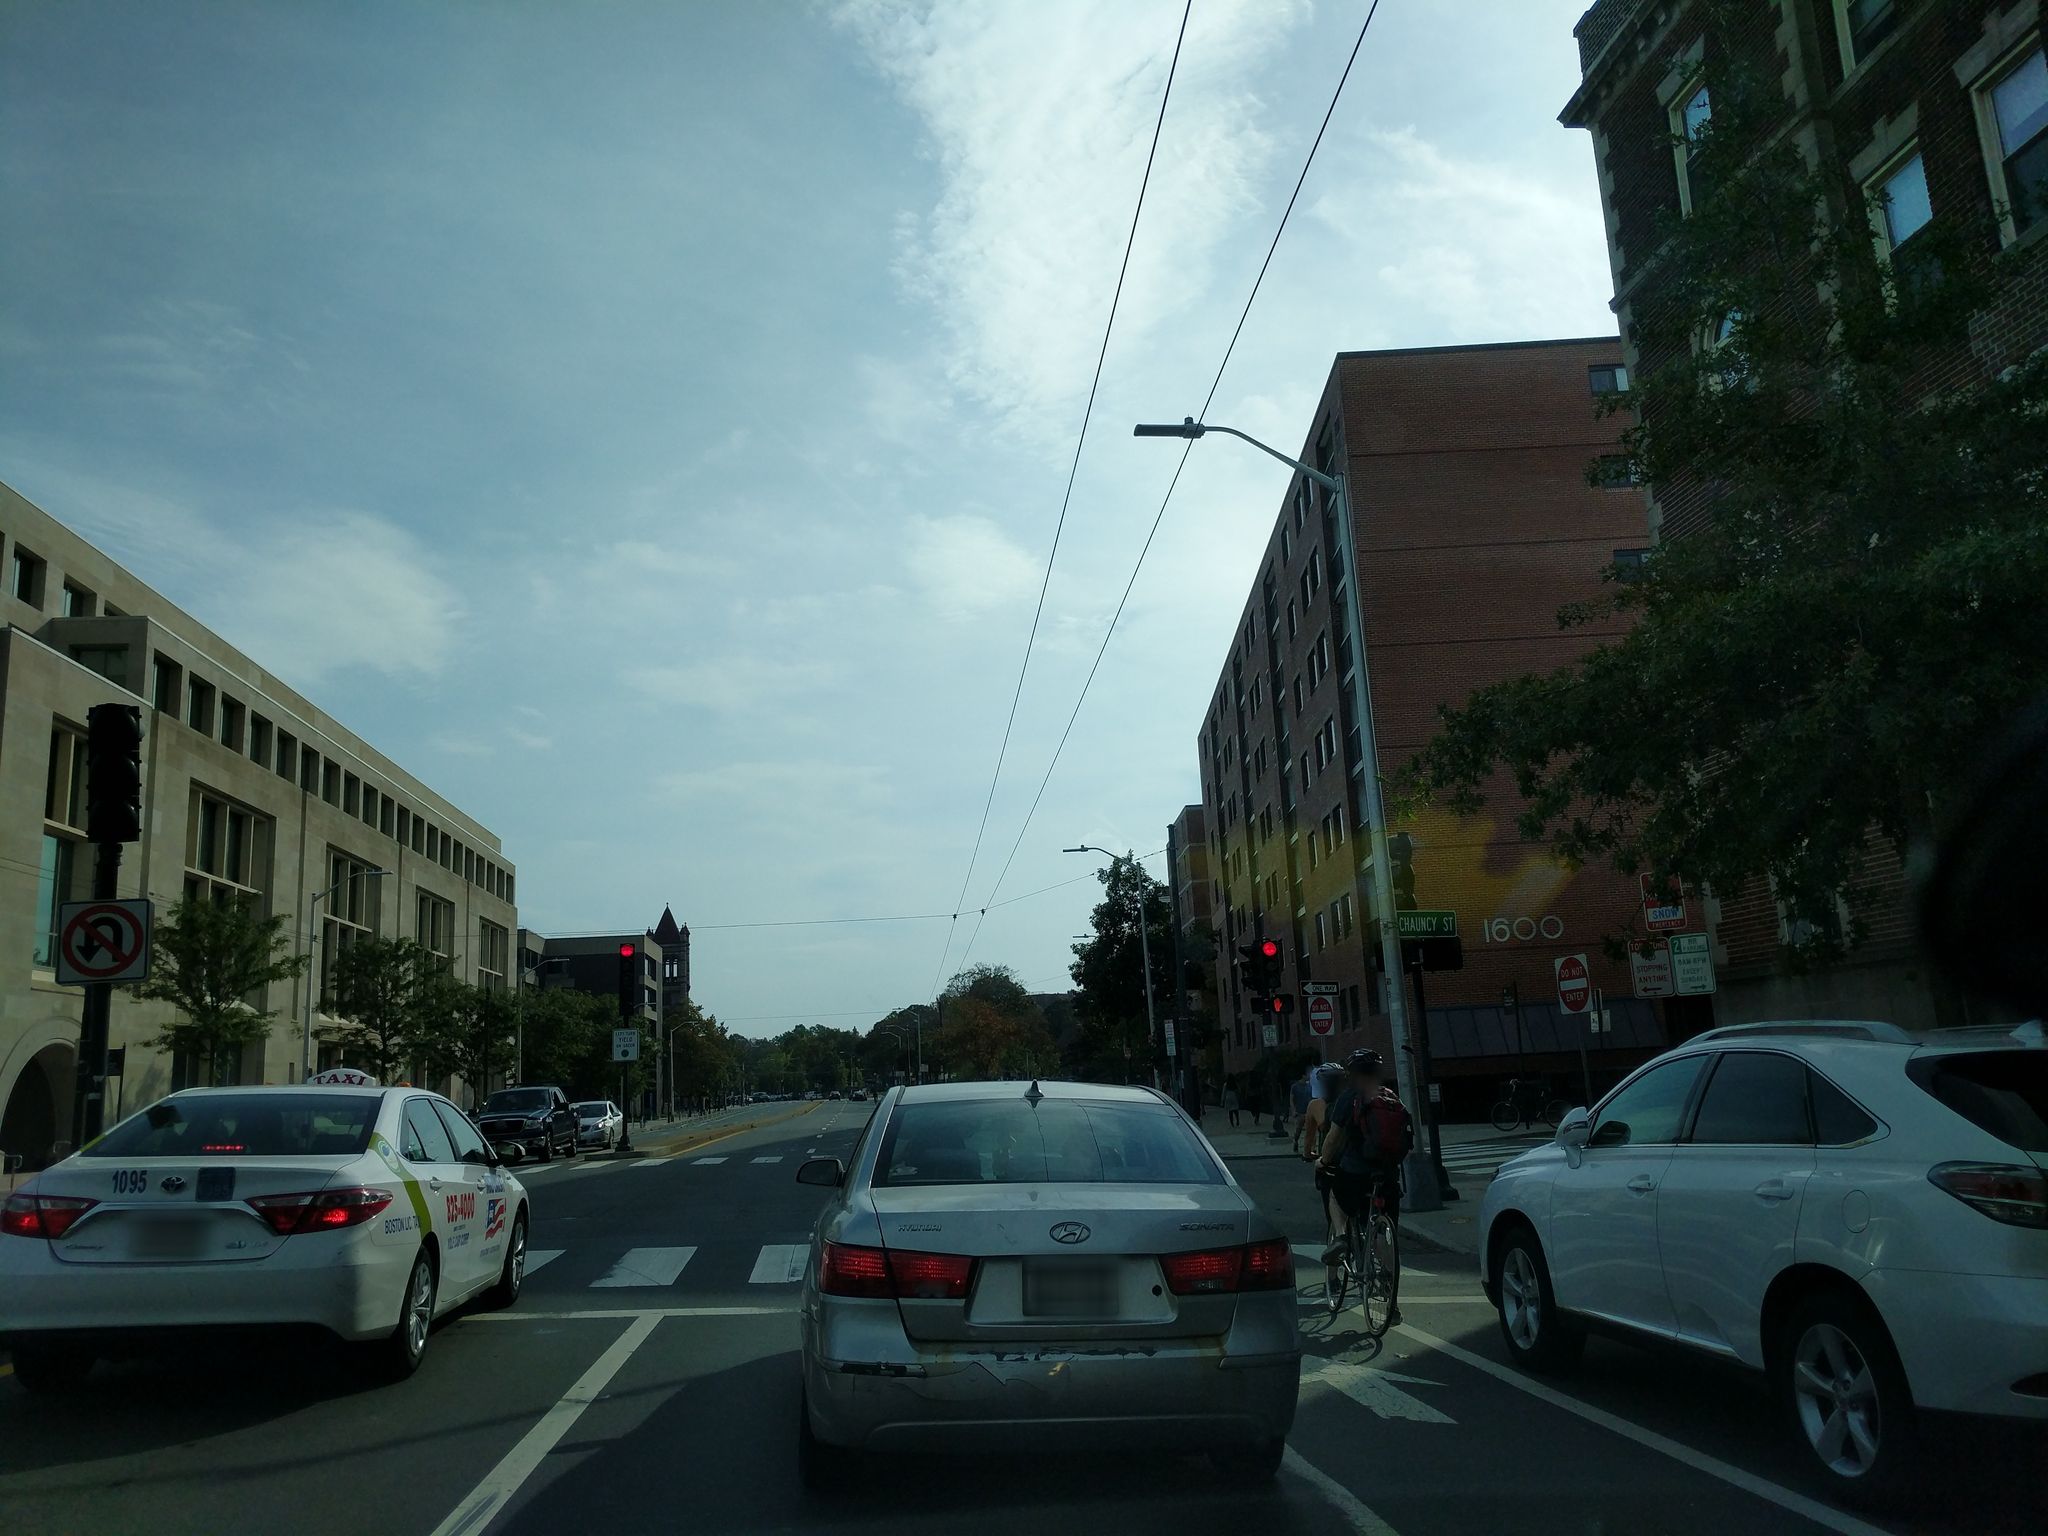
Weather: cloudy
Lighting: day
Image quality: good
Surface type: driving surface
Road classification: primary
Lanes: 2
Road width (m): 26.8
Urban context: urban centre
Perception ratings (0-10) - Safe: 3.59, Lively: 7.19, Beautiful: 5.79, Boring: 1.83, Depressing: 5.19, Wealthy: 5.01